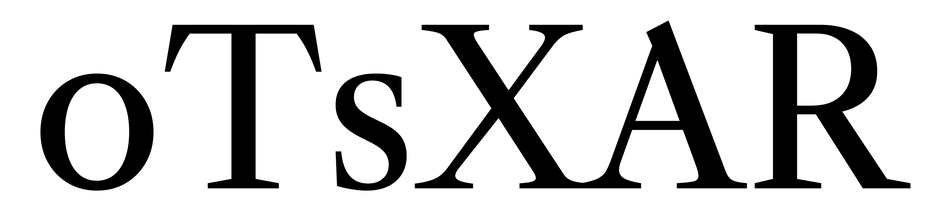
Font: LibreCaslonText_Regular